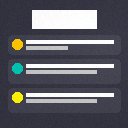
Screen state: on